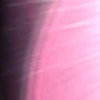
Label: sunburn